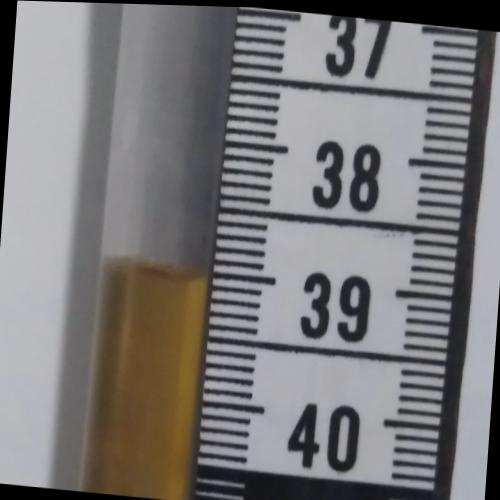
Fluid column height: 39.0 cm